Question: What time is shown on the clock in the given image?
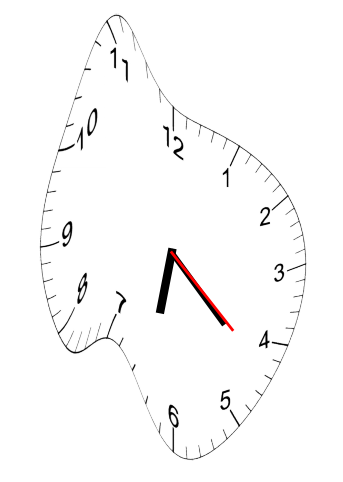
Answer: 06:22:22